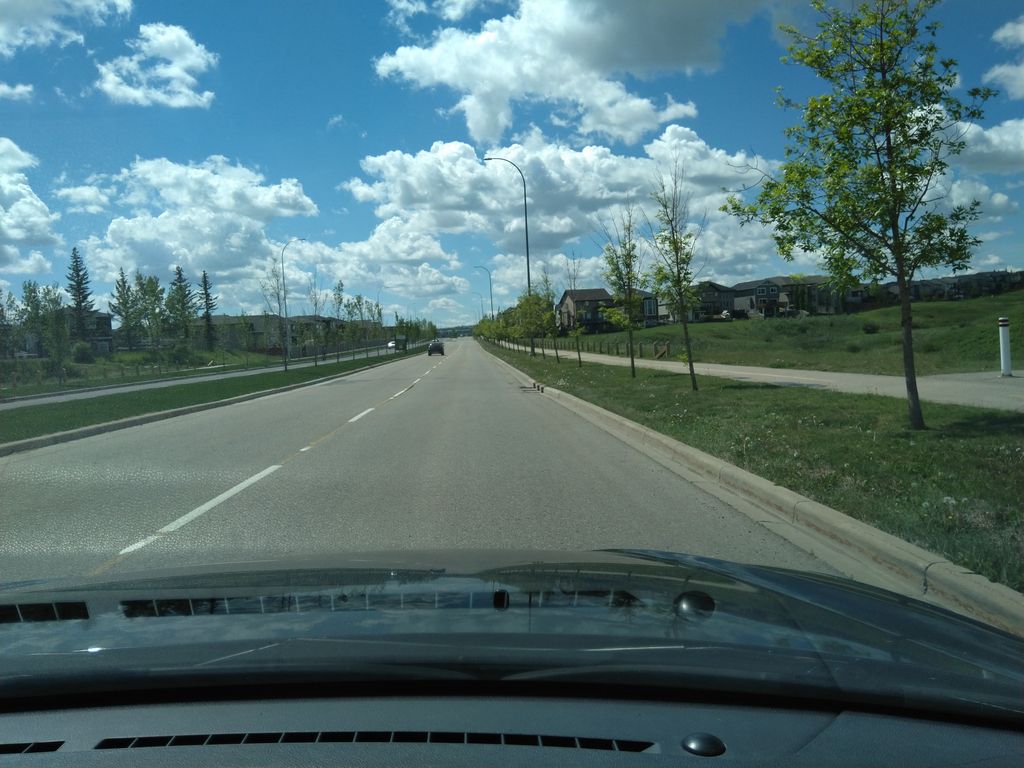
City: calgary